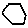
Label: hexagon